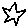
Label: star